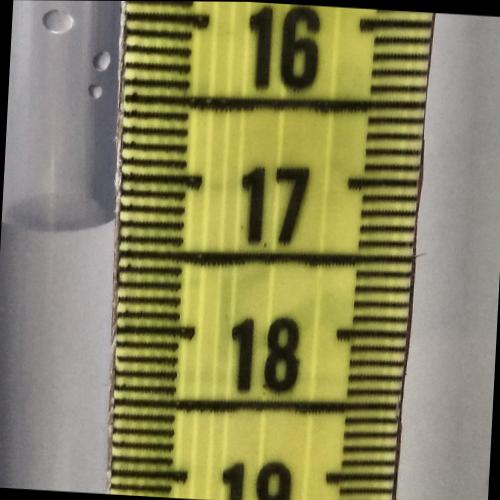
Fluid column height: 17.3 cm